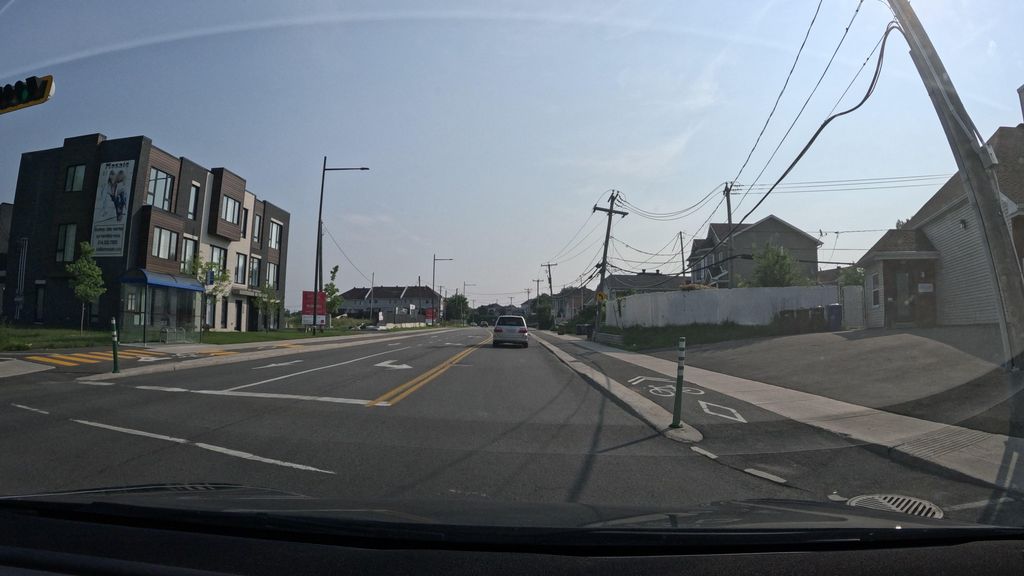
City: montreal